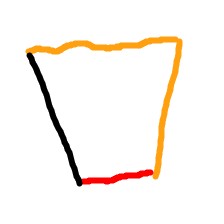
Shape: trapezoid